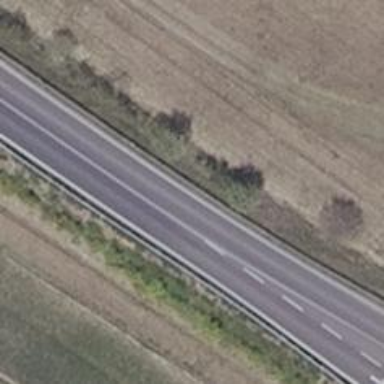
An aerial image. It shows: Asphalt primary motorway.